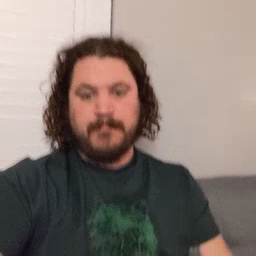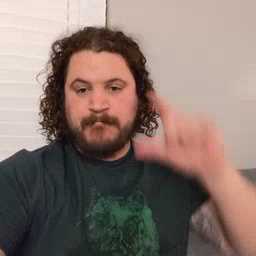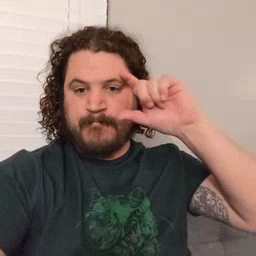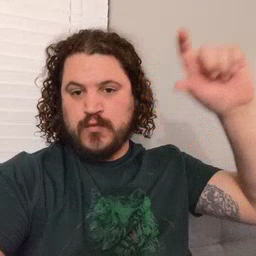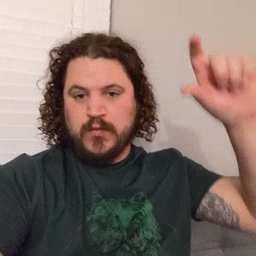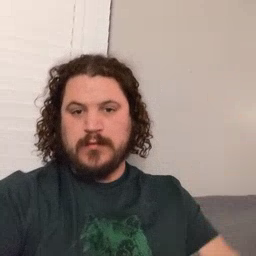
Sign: moon